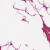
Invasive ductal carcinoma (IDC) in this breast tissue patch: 0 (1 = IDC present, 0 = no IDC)